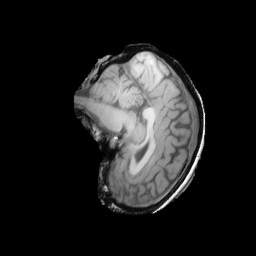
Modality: T1w
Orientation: sagittal
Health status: ill
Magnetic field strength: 3 T